Question: I have two simple tables in PostgreSQL that I created through pgAdmin4:
Table1:
'''
CREATE TABLE public.table1
(
id serial,
name text,
PRIMARY KEY (id)
)
'''
Table2:
'''
CREATE TABLE public.table2
(
fk_id integer,
name text,
PRIMARY KEY (name),
CONSTRAINT fk FOREIGN KEY (fk_id)
REFERENCES public.table1 (id) MATCH SIMPLE
ON UPDATE NO ACTION
ON DELETE NO ACTION
)
'''
After creating this second table with a foreign key referencing the first table the data type id from table1 changes to integer automatically:

And if I try to change manually the type to serial it isn't found.
And also using psycopg2 this insert works:
'''
connection = psycopg2.connect(user = "user",
password = "pass",
host = "localhost",
port = "5432",
database = "db")
cursor = connection.cursor()
postgres_insert_query = """INSERT INTO table1 (id,name) VALUES (%s,%s)"""
record_to_insert = (1,'sometext')
cursor.execute(postgres_insert_query, record_to_insert)
connection.commit()
'''
But this one fails:
'''
postgres_insert_query = """INSERT INTO table1 (name) VALUES (%s)"""
record_to_insert = ('sometext')
'''
Printing this error: "not all arguments converted during string formatting"
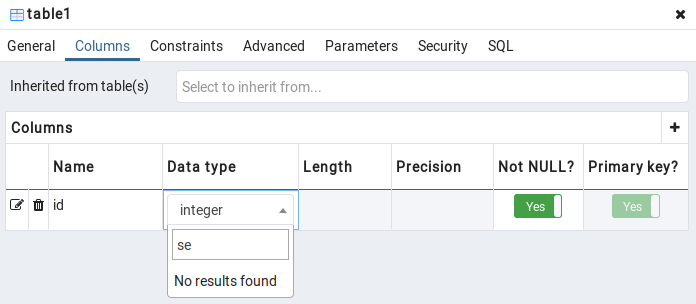
Answer: I just missed a comma as commented @Jeremy
'''
record_to_insert = ('sometext',)
'''